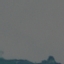
Land use / land cover class: SeaLake